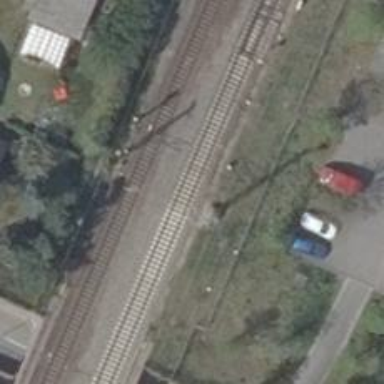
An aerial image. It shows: Railway milestone with catenary mast.